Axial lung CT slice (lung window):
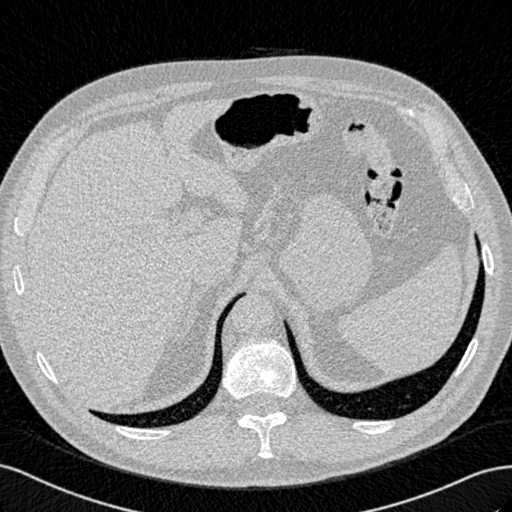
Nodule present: no